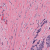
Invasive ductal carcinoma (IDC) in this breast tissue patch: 1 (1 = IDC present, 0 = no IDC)